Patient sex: M
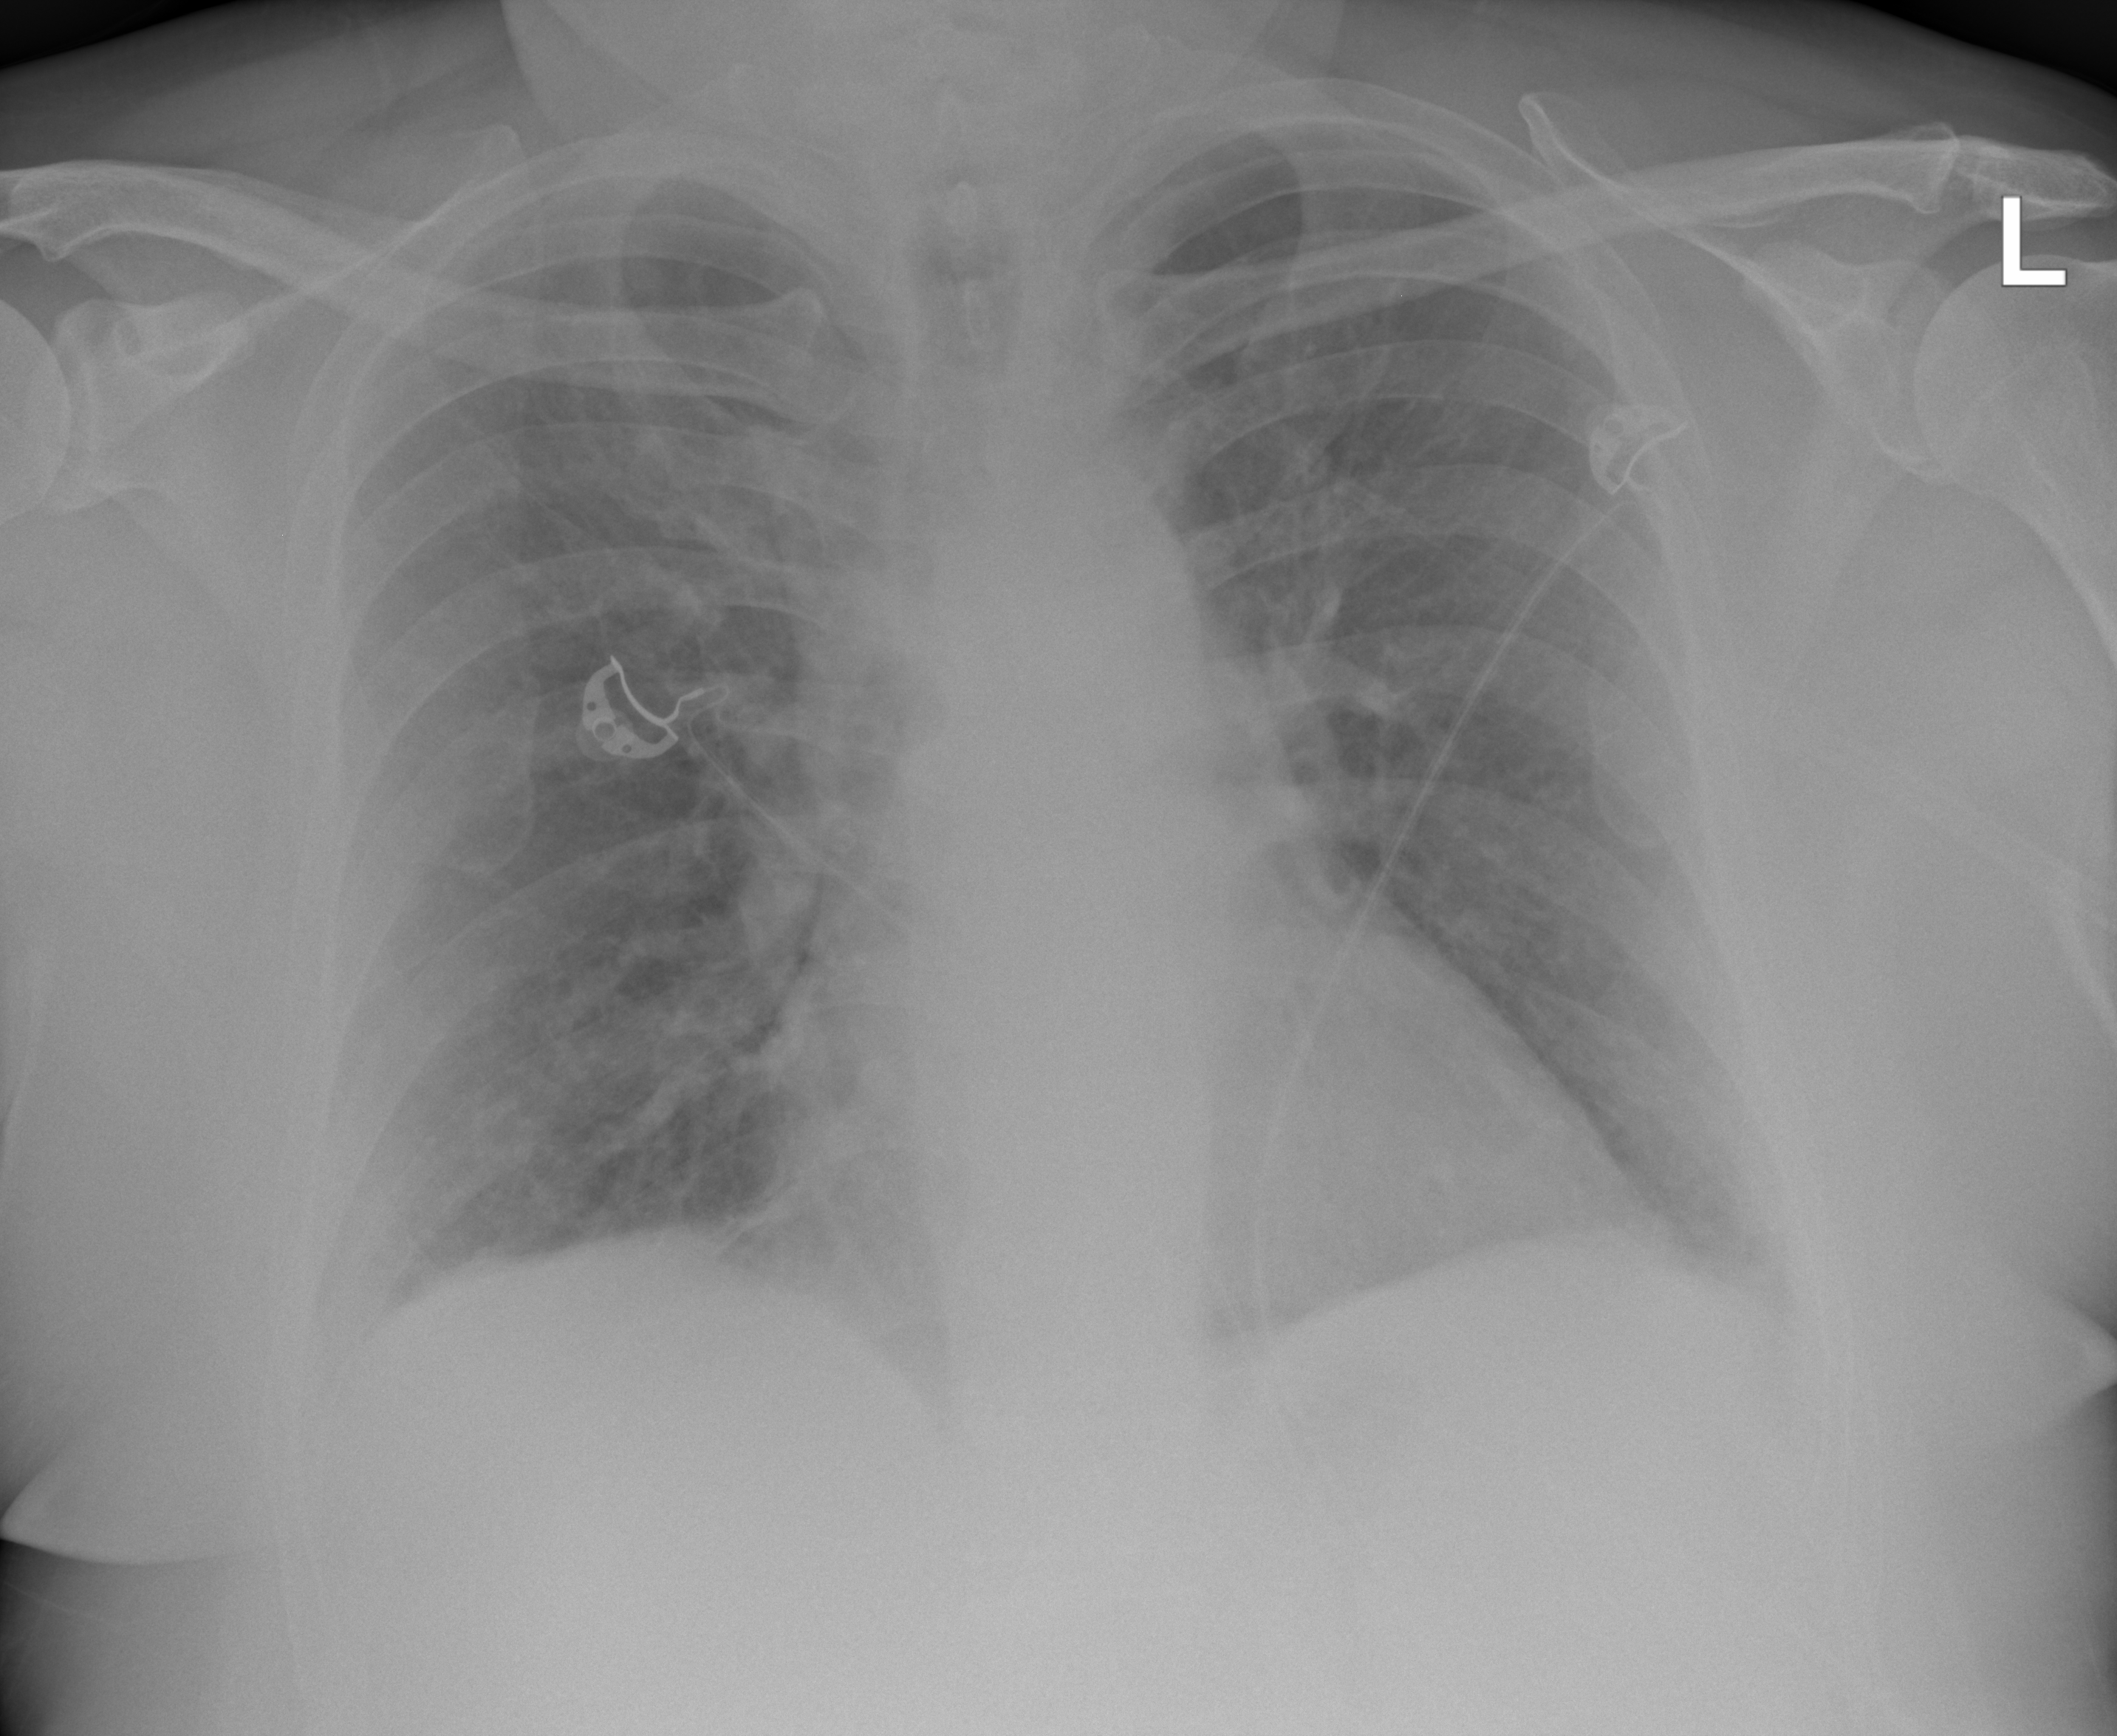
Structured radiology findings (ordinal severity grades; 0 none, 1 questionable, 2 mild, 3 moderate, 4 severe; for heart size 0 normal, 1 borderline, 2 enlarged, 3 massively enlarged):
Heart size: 2
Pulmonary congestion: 0
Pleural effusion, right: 2
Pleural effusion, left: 2
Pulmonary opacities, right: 2
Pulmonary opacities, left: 2
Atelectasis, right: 2
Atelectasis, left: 2